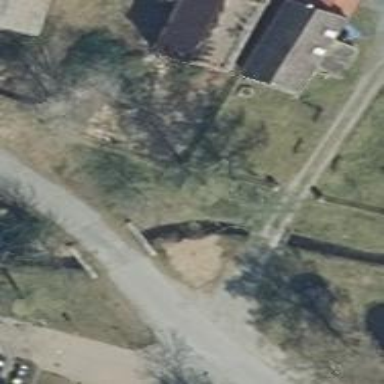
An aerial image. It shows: Culvert tunnel.